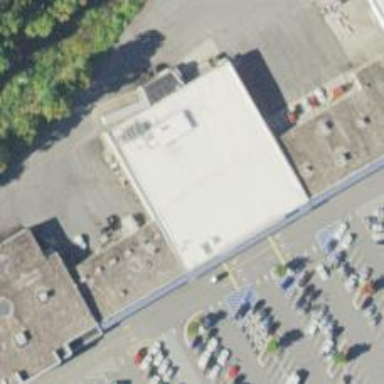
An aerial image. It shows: Supermarket.